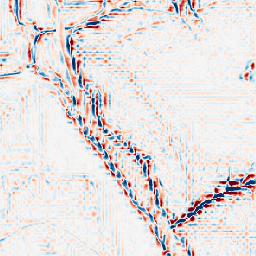
Category: wavelet
Decomposition family: wavelet_dwt
Decomposition parameters: wavelet: db2
level: 3
Upsampling method: bicubic
Upsampling parameters: scale: 2
Upsampling scale: 2